Interaction volume radius: 5 \u00c5
Interaction volume height: 20 \u00c5
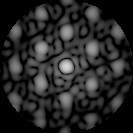
Disorder parameter: 0.4149